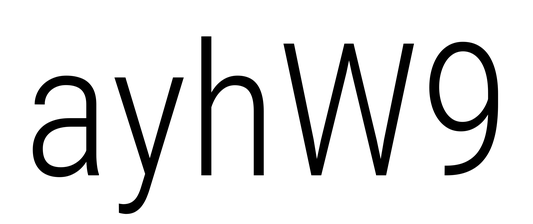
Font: Roboto_Condensed_Light